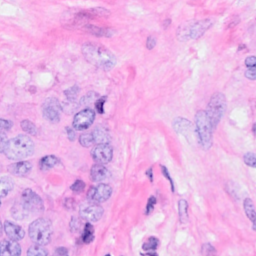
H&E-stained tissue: Breast